Field crop: tomato
Growth stage: 2
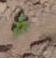
Species: solanum